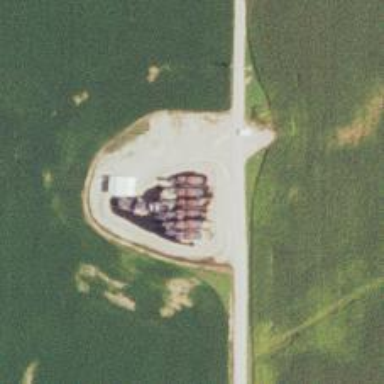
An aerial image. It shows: Storage tank with man-made structure.